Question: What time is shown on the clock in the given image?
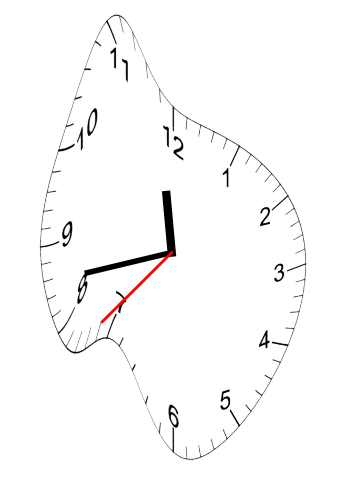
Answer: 11:42:37